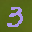
Label: 3